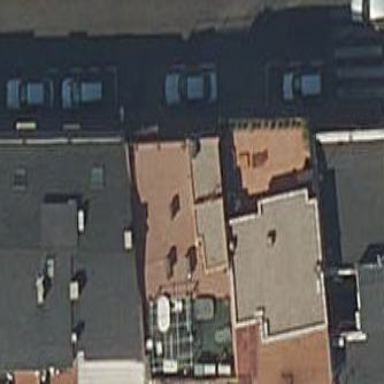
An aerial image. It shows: Image showing building with apartments.